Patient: sex F, age 51
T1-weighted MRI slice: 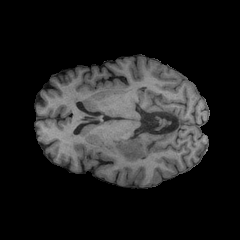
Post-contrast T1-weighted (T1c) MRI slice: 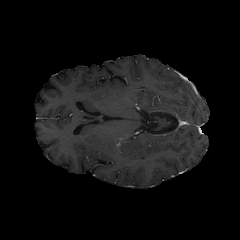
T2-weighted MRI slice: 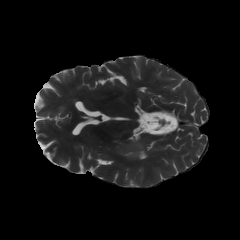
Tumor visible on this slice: yes
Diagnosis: Glioblastoma, IDH-wildtype
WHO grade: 4